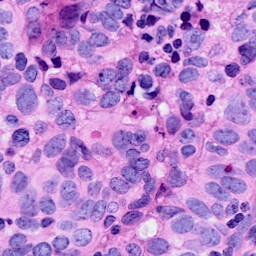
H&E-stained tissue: Breast